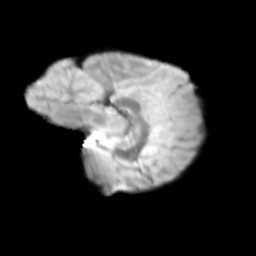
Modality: T2w
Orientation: sagittal
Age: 10
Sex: male
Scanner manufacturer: siemens
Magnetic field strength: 3 T
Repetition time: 3.8 s
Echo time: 0.07 s